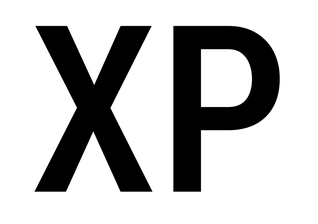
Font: Roboto_Condensed_Medium